Question: I'm trying to debug my Java application in Eclipse however when I hit a breakpoint I simply see the following instead of my source:

If I change the stack frame in the Debug window then I can see the function name change in the tab - this is definitely my code, the line number is correct and I'm using the latest build but I still can't get Eclipse to show the source (despite it being open in another tab!)
I'm new to Eclipse and so I'm struggling to find my way around, but everything that I've stumbled across so far seems fine to me.
What might cause this to happen and how can I fix it?
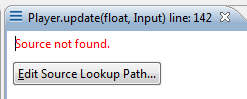
Answer: Sounds like the 'source lookup path' section if you edit the debug configuration isn't setup correctly?